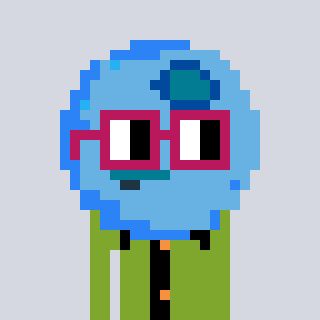
a pixel art character with square dark red glasses, a blueberry-shaped head and a slimegreen-colored body on a cool background